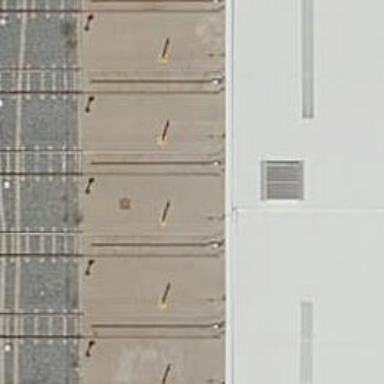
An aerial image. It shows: Yard with electrified contact lines.